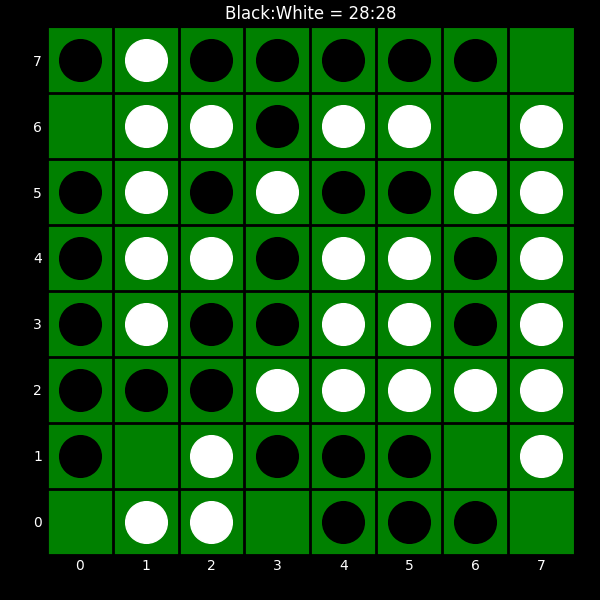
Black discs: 28
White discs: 28